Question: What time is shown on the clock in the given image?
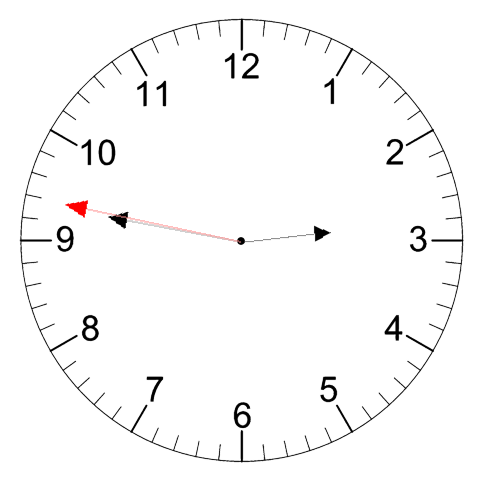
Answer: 02:46:47